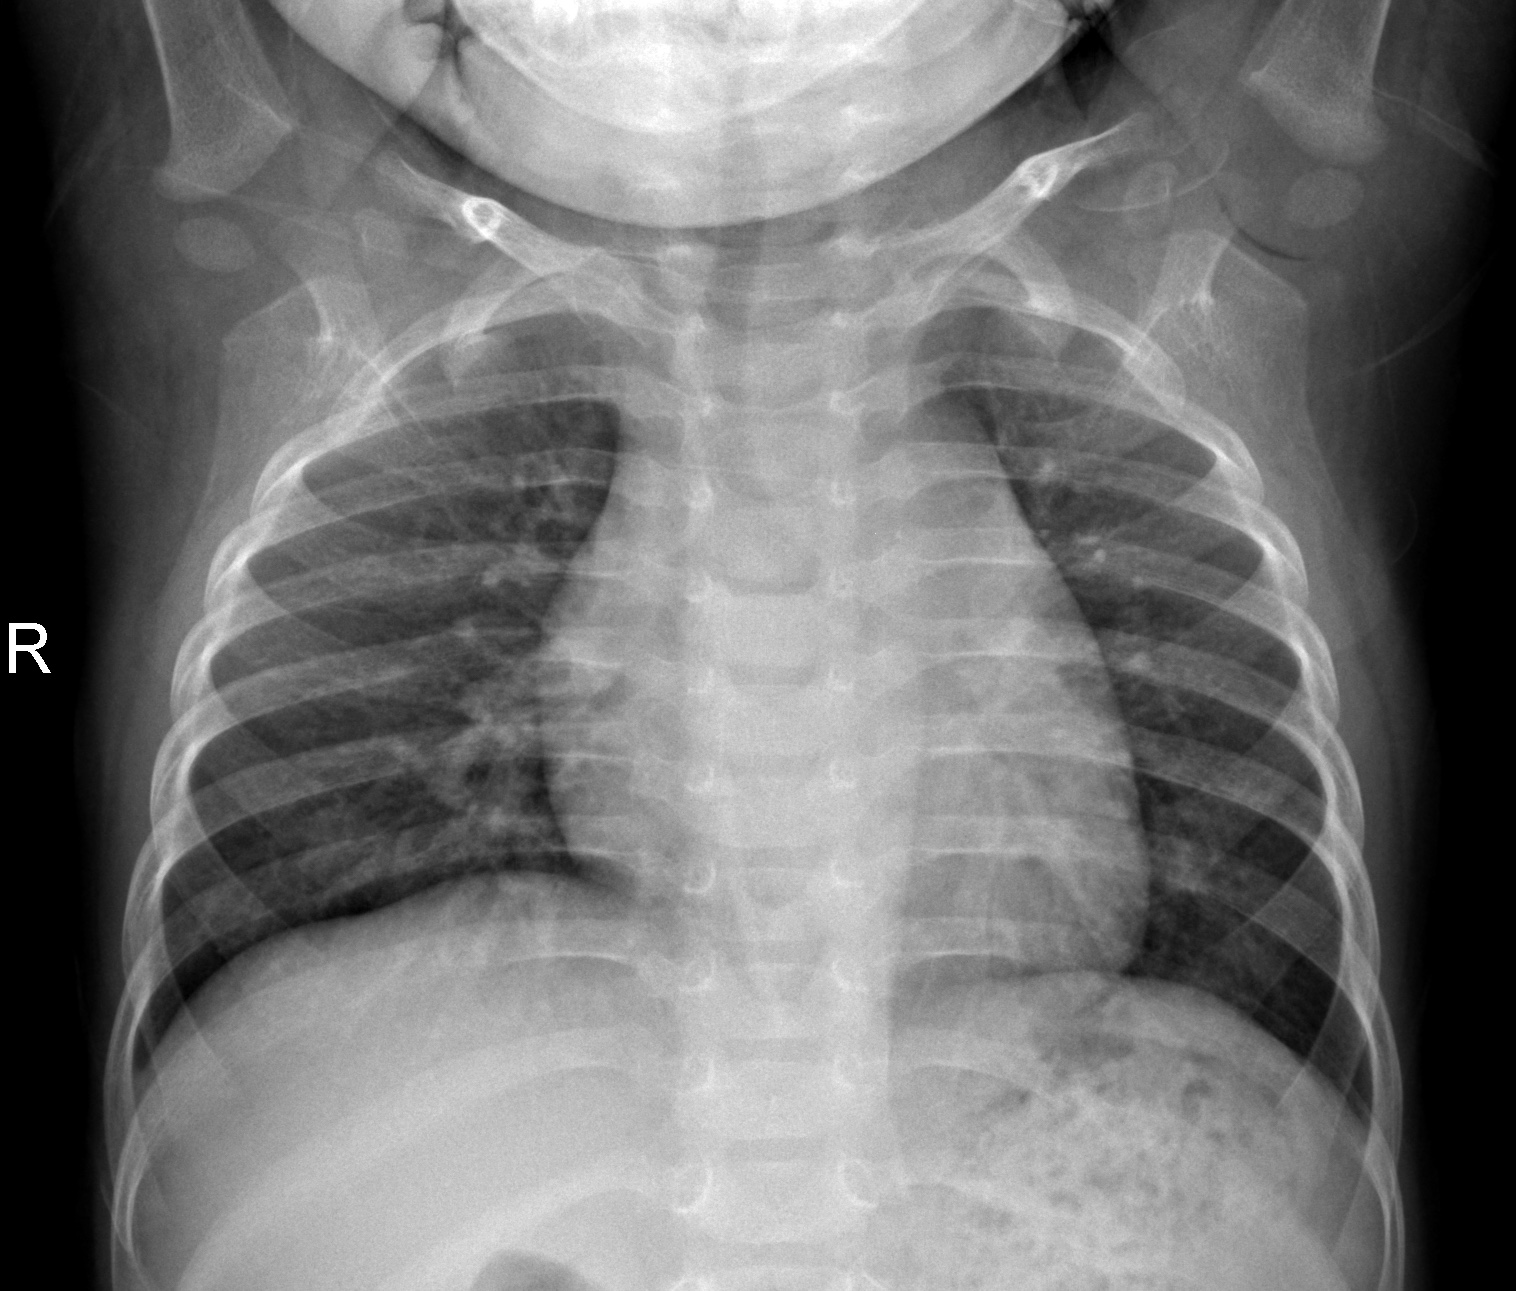
Diagnosis: NORMAL